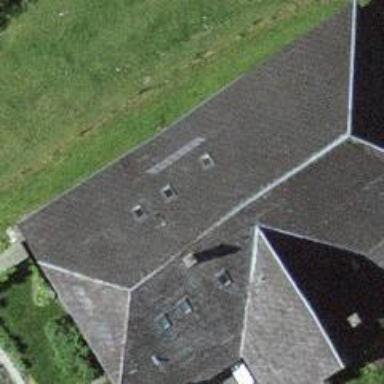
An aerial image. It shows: Farm building.